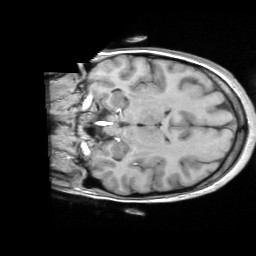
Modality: T1w
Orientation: coronal